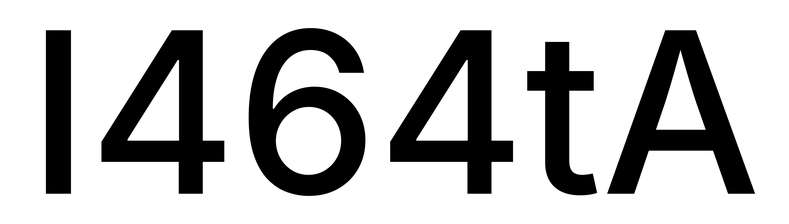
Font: Inter_Medium